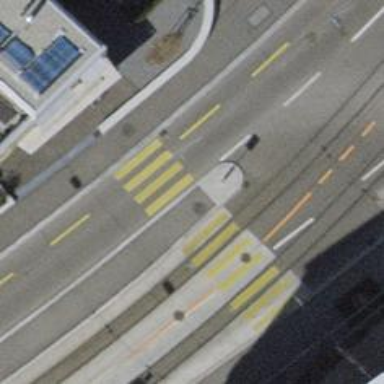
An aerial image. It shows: Tram crossing on the railway.